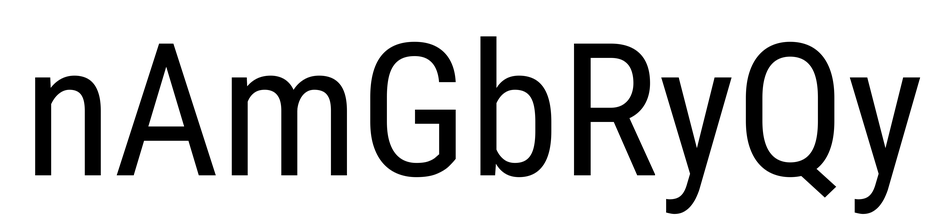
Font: Roboto_Condensed_Regular